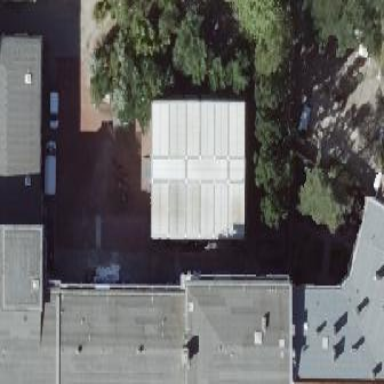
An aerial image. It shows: School building with hipped roof.